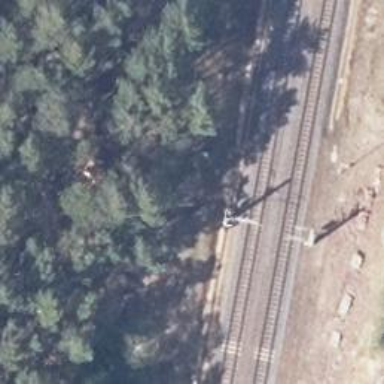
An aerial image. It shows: Milestone along the railway with catenary mast.